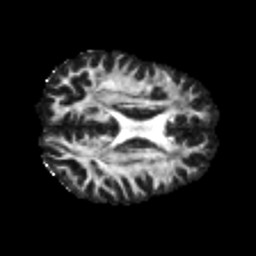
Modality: FA
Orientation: axial
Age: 23
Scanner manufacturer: philips
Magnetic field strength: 3 T
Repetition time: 8.596 s
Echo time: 0.1268 s